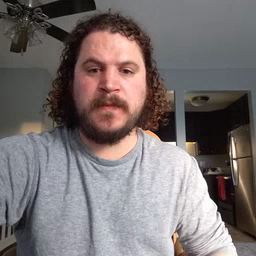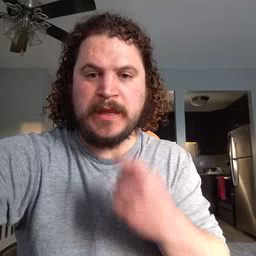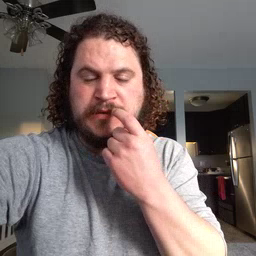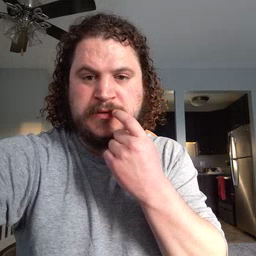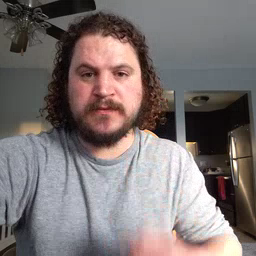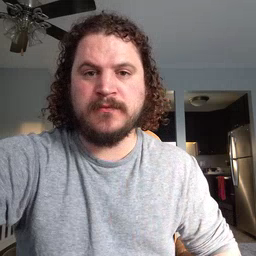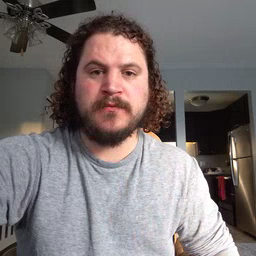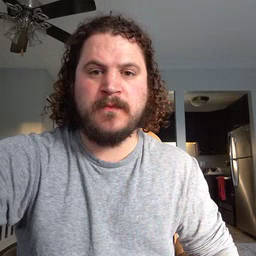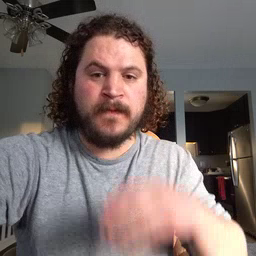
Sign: glasswindow